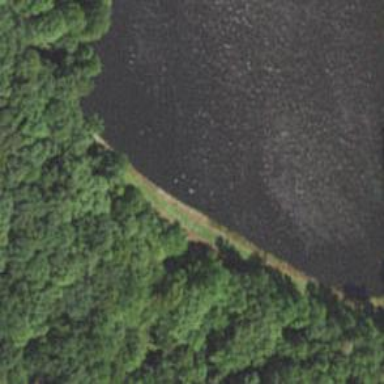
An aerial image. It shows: Dam along waterway.